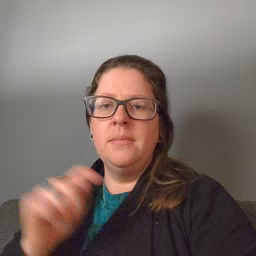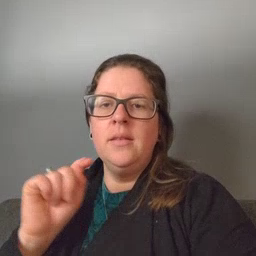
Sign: potty